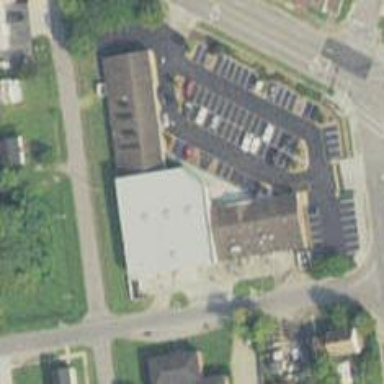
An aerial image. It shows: Commercial building.